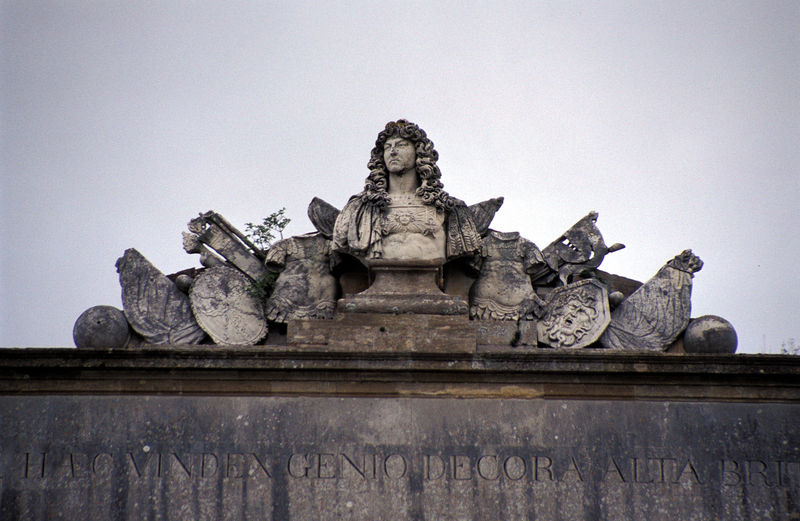
Titel: Südfassade, Mittelrisalit, Tropaion mit Büste Ludwig XIV.
Künstler: Grinling Gibbons
Standort: Woodstock, Oxfordshire
Institution: Blenheim Palace
Schlagwörter: baum, held, himmel, kopf, laub, mann, frankreich, haar, marmor, schwarz, dach, ball, architektur, gesicht, sockel, stein, bild, porträt, ast, sonne, figur, haare, klassizismus, person, pflanze, locke, locken, skulptur, statue, perücke, relief, schrift, fahnen, fahne, figuren, französisch, könig, detail, inschrift, büste, tor, foto, oben, name, schild, panzer, alter, ruß, beton, denkmal, torso, schilder, text, waffen, kugel, kugeln, helm, herrscher, rüstung, sieg, architrav, römer, wappen, antik, medusa, feldherr, apoll, decor, sieger, insignien, siegestor, monument, gedenkstein, arma, perrücke, latein, skultpur, schilde, standarten, triumpf, akroterion, louis, genius, alta, innschrift, mramor, ruhm, feldzeichen, meißel, steinhauer, ludwig xv, klassizismuss, wassen, ss, büste skulptur locken perücke sims wappen, der sonnenkönig, genio, decora, haec vindex genio decora alta bri, siegerdenkmal, feldherrakroterion, lockrn